Field crop: maize
Growth stage: 2
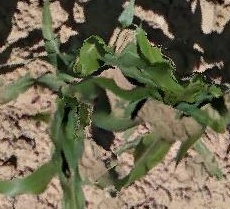
Species: maize